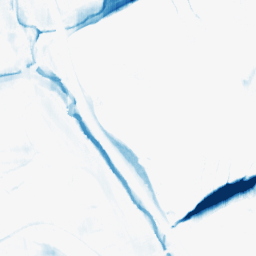
Category: morphological
Decomposition family: morphological_ellipse
Decomposition parameters: operation: closing
width: 30
height: 5
Upsampling method: edge_directed
Upsampling parameters: scale: 4
Upsampling scale: 4